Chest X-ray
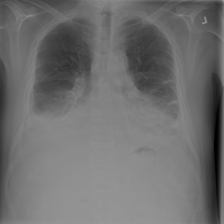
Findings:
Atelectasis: positive
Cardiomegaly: positive
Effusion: positive
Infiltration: negative
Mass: negative
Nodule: negative
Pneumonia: negative
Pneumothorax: negative
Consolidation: negative
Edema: negative
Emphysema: negative
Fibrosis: negative
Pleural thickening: negative
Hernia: negative